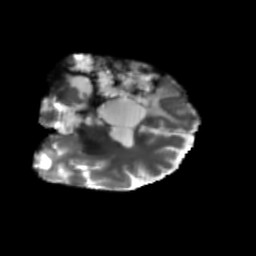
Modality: T2w
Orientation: coronal
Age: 48
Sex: male
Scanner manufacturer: siemens
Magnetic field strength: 3 T
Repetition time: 5.47 s
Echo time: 0.0854 s